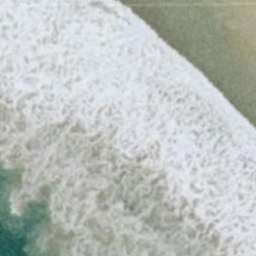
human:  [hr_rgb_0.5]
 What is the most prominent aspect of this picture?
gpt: beach